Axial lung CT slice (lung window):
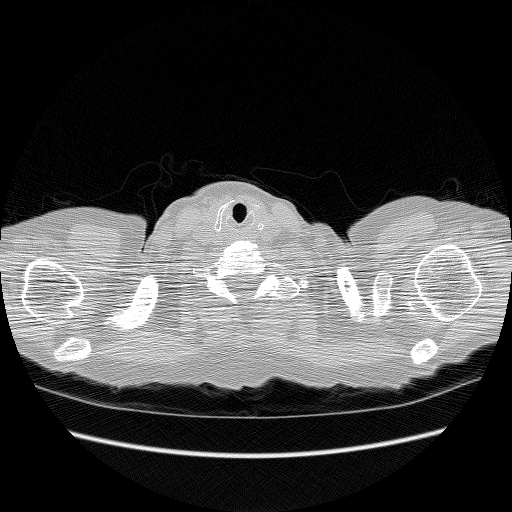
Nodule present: no